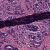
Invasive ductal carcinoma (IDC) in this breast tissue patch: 1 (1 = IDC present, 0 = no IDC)